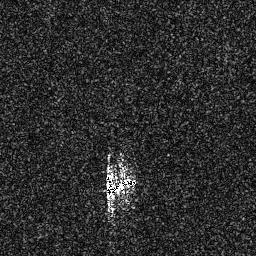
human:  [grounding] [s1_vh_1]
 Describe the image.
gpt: In the satellite image, there is  <ref>1 medium ship </ref> <box>[[40, 66, 52, 76, 0]]</box> located at bottom.